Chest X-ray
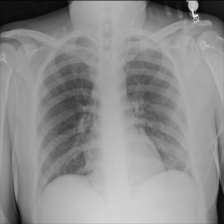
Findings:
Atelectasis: negative
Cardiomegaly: negative
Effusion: negative
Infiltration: negative
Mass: negative
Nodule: negative
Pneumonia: negative
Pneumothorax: negative
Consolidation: negative
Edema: negative
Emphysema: negative
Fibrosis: negative
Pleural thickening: negative
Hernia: negative